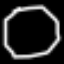
Label: octagon